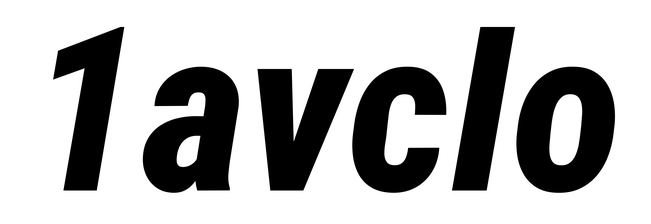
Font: Roboto-Italic_Condensed_ExtraBold_Italic